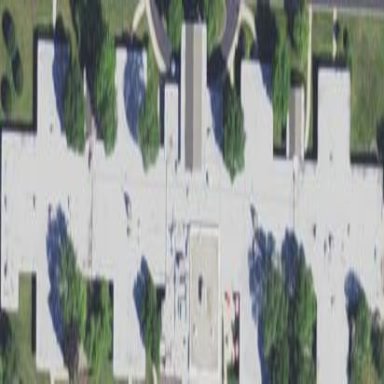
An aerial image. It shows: Nursing home building.